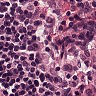
Metastatic tissue present: no